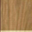
Piece: xx